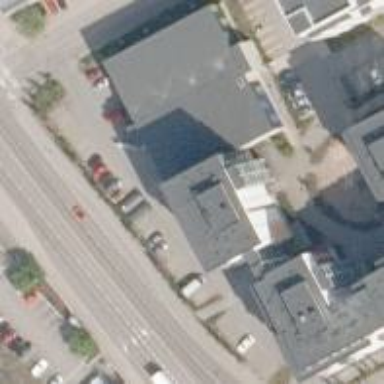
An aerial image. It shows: Multi-storey parking building.